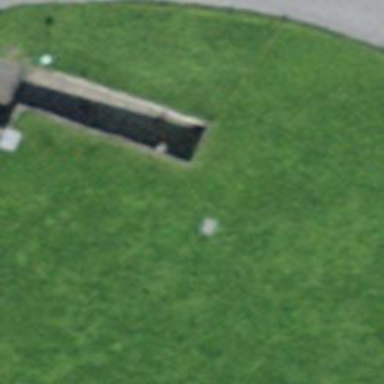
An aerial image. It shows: Retaining wall.